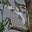
Label: 3